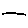
Label: line